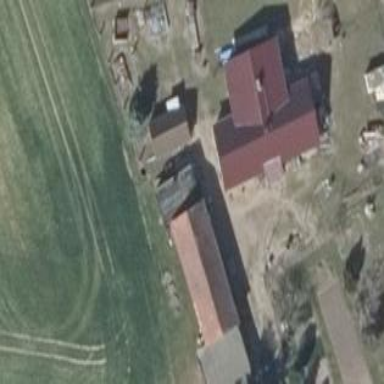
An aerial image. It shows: Farm auxiliary building with flat grey roof.